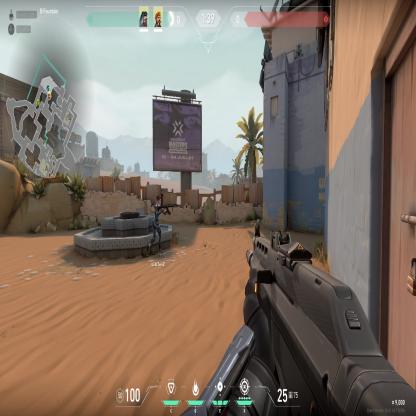
Label: teammate